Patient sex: F
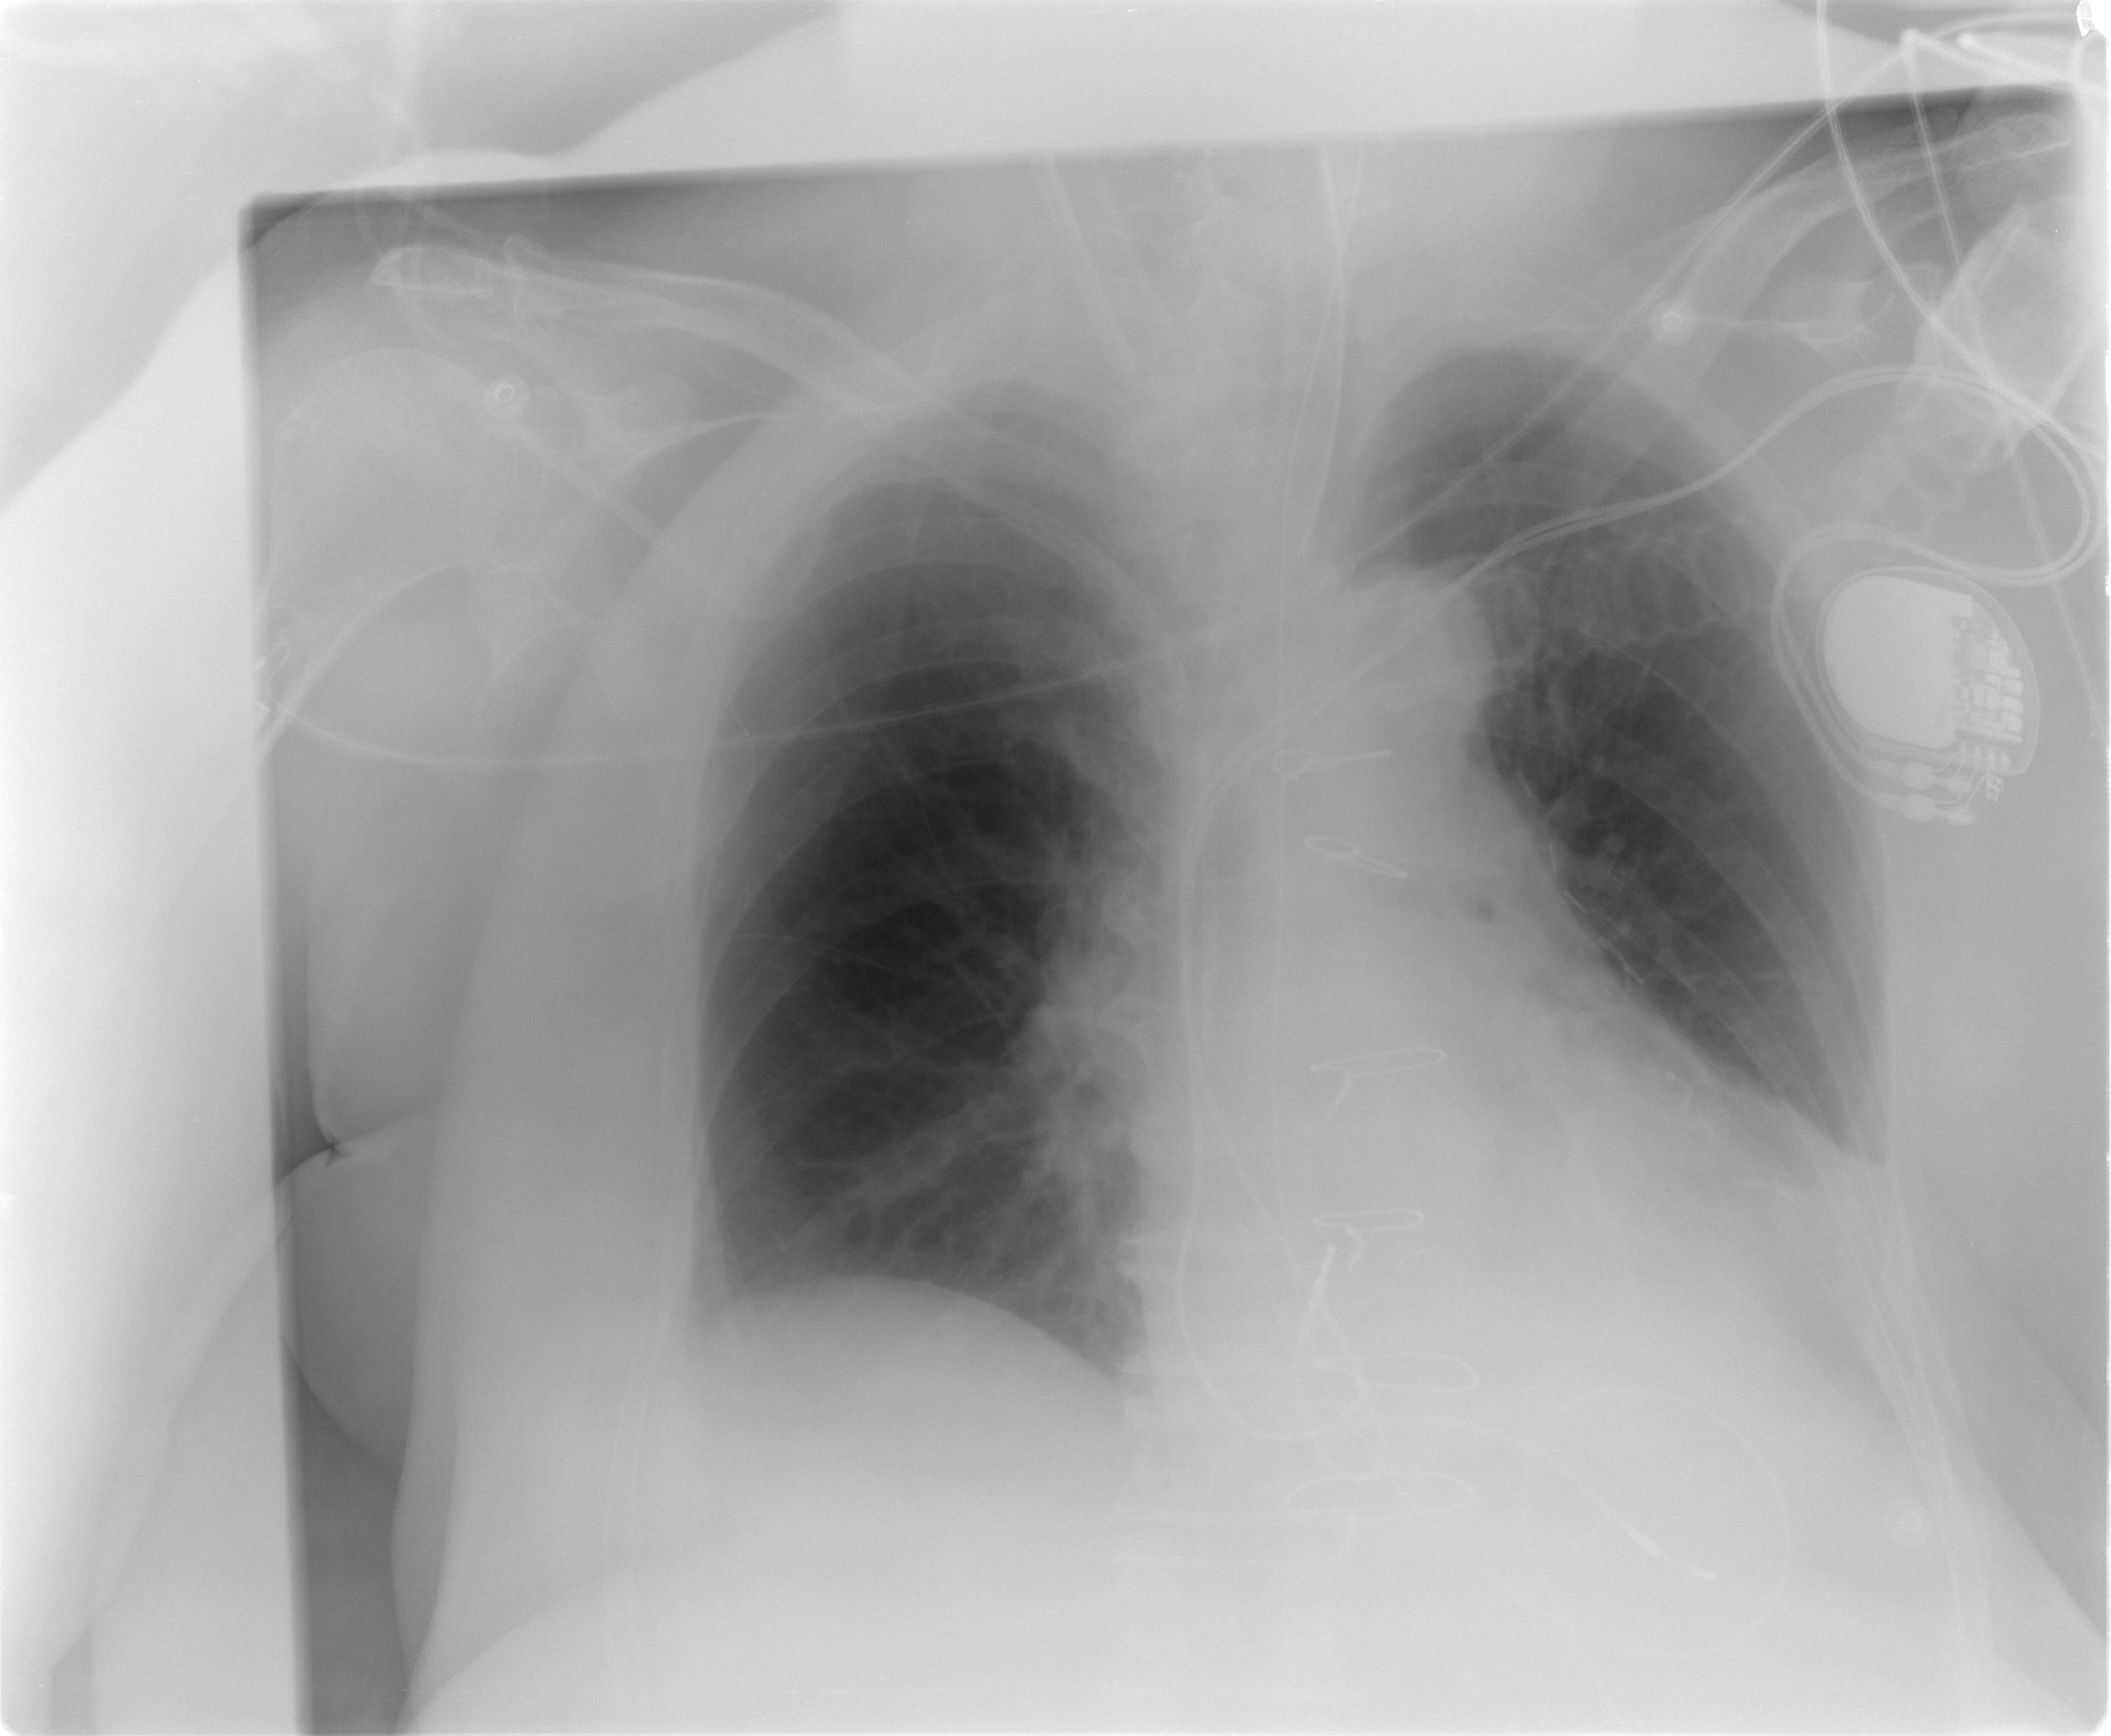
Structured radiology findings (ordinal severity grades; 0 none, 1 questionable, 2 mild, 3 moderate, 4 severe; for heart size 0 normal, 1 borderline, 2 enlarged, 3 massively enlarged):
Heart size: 2
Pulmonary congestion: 0
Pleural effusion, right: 0
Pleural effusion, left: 2
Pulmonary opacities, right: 0
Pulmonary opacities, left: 0
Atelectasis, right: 0
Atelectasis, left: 2